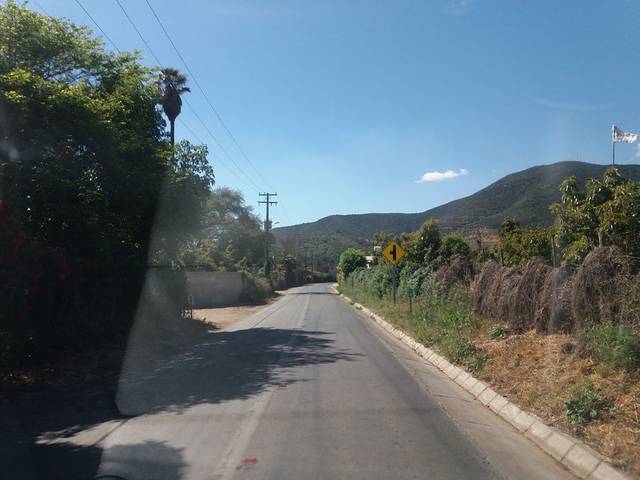
Region: Chile
Coordinates: -32.841, -71.192